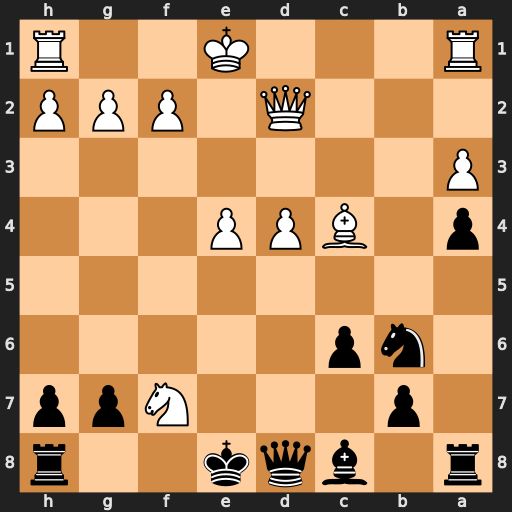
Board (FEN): r1bqk2r/1p3Npp/1np5/8/p1BPP3/P7/3Q1PPP/R3K2R
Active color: b
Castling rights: KQkq
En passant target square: -
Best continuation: Nxc4 Nxd8 Nxd2